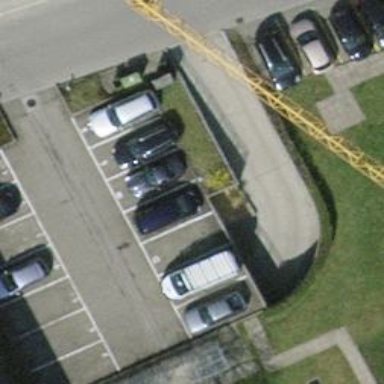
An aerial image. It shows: Parking entrance.